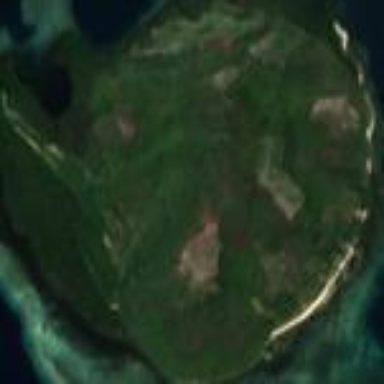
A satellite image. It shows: Island characterized by forested land use along the coastline.